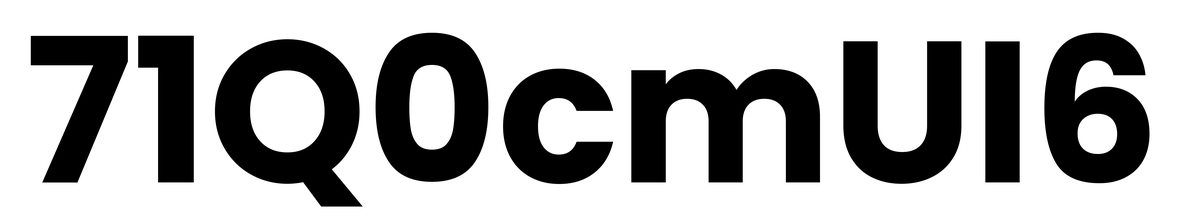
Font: Poppins-Bold